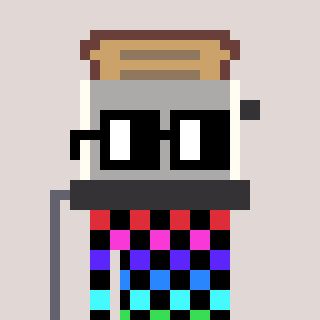
a pixel art character with square black glasses, a toaster-shaped head and a peachy-colored body on a warm background